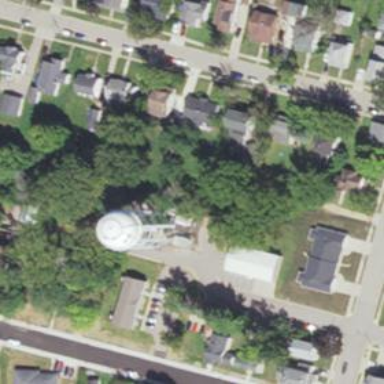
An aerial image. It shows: Water tower that is man-made.